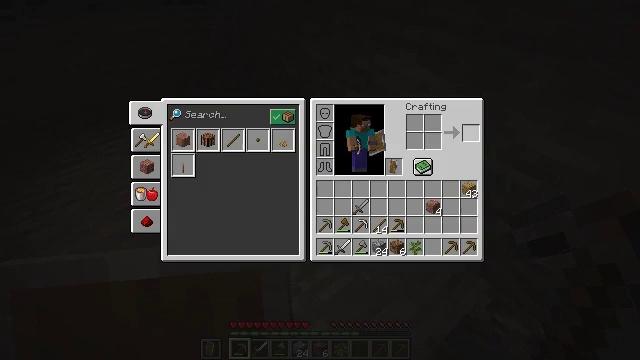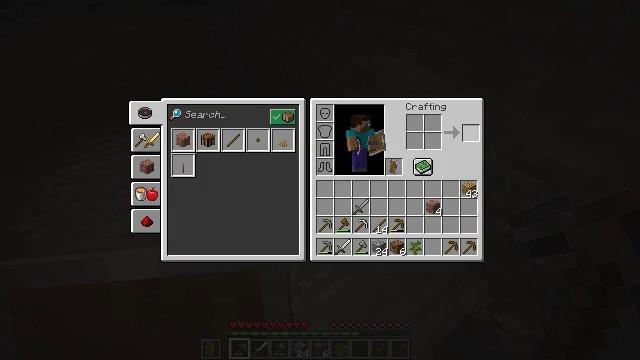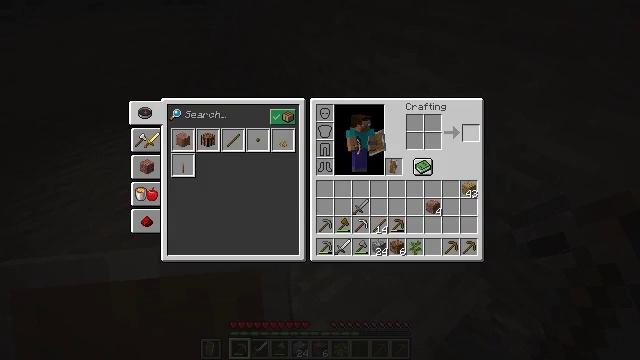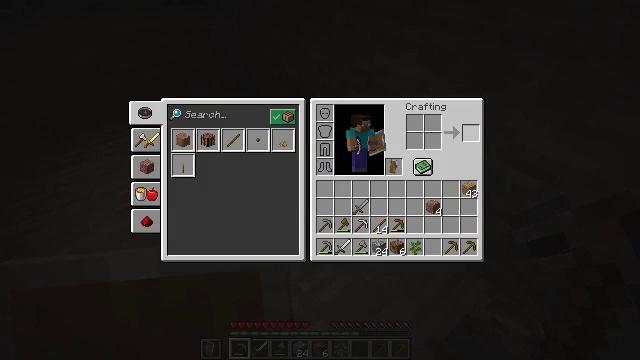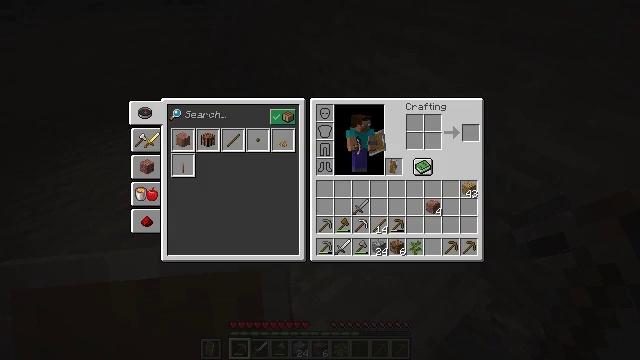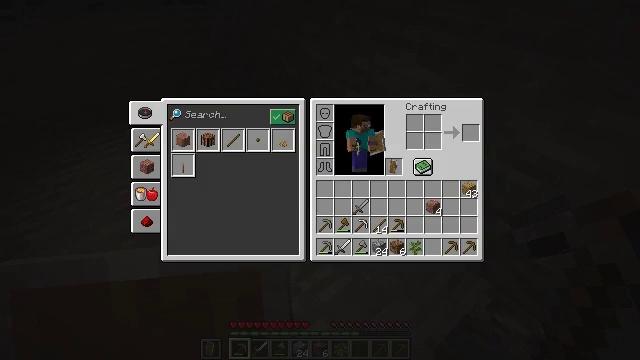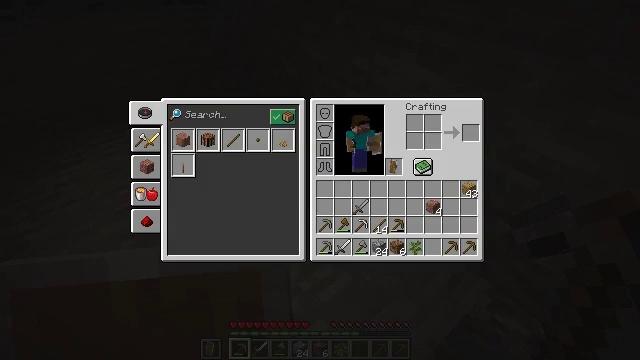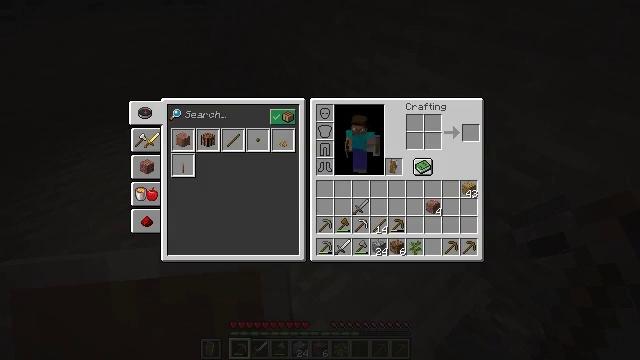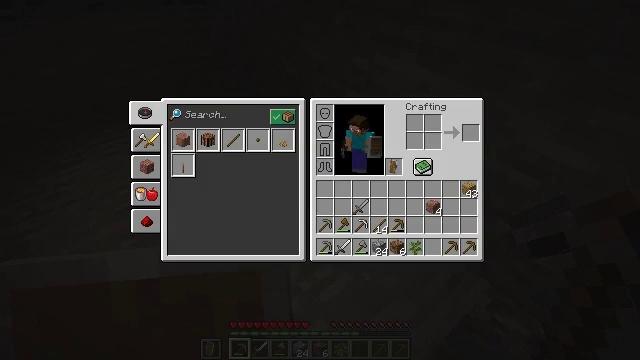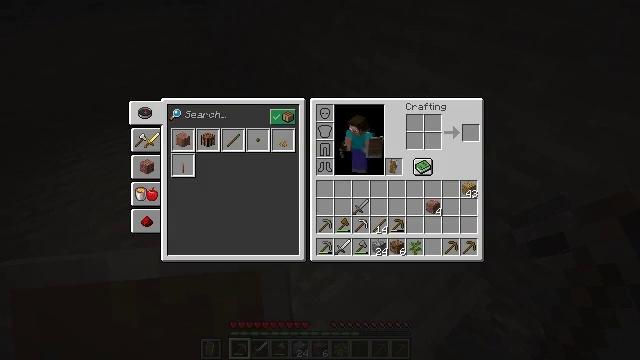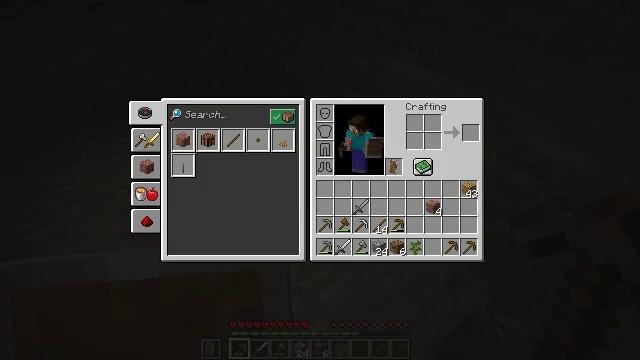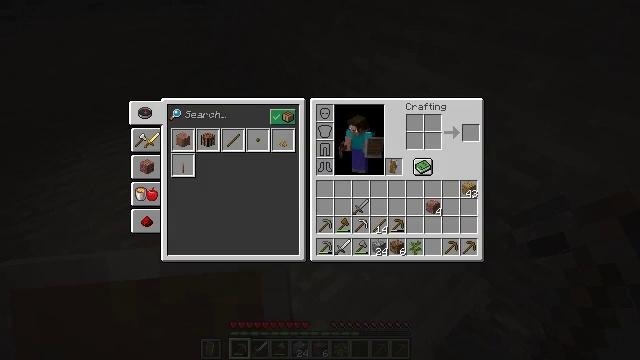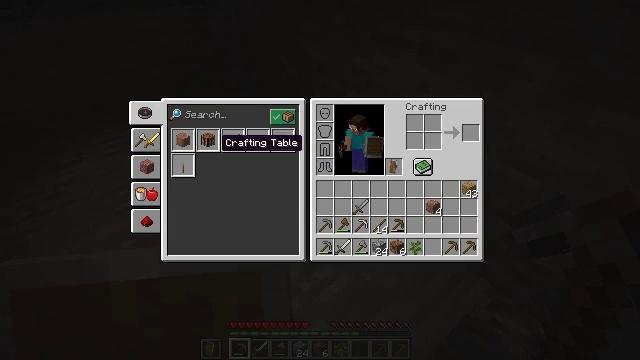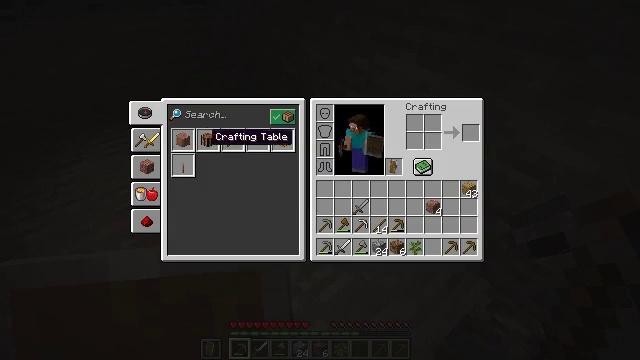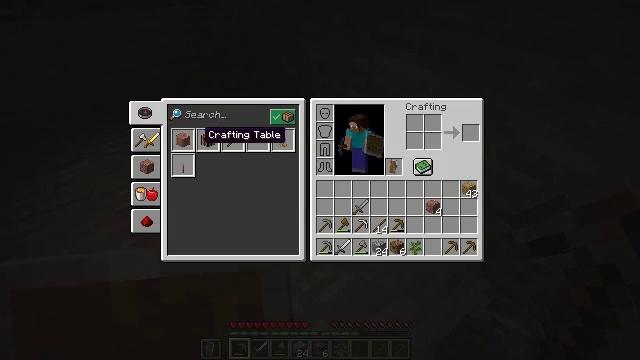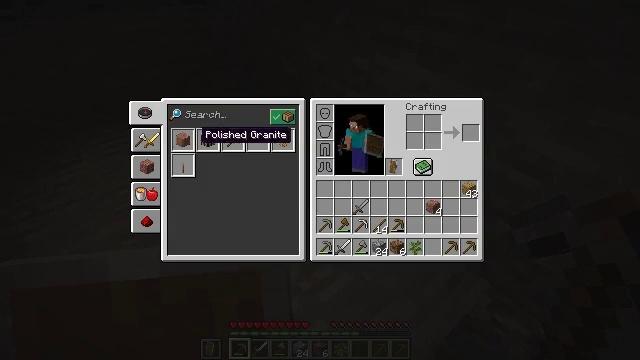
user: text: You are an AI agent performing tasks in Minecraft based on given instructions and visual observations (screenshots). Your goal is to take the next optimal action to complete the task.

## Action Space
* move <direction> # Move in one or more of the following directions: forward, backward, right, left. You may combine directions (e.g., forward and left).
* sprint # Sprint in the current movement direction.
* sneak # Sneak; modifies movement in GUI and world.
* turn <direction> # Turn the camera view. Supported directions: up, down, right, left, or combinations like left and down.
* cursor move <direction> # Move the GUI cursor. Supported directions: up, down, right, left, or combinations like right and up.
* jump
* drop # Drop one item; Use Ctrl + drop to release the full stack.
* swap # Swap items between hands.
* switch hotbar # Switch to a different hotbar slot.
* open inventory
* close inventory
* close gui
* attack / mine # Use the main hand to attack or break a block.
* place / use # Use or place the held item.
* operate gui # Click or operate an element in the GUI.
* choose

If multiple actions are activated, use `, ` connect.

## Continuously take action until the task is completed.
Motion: motion action
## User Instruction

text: craft item air
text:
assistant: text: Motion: sneak, open gui
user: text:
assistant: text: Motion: sneak
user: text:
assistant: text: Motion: sneak
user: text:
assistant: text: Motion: sneak, cursor move left
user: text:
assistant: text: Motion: cursor move left and down
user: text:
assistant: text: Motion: cursor move left and down
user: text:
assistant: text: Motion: cursor move left
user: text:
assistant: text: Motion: cursor move left
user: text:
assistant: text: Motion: cursor move left
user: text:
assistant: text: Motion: cursor move left
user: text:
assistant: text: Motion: cursor move left
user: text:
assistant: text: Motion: cursor move left and up
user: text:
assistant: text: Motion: cursor move left
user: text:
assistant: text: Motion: cursor move left
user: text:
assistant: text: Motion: no_op
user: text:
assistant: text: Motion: no_op
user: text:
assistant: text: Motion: no_op
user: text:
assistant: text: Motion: cursor move right
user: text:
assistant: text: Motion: no_op
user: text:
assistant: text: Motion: no_op
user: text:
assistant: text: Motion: no_op
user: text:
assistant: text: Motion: no_op
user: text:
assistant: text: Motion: no_op
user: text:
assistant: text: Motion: no_op
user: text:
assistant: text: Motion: no_op
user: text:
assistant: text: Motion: no_op
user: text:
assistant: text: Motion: close gui
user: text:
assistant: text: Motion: open inventory
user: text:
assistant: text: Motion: open inventory
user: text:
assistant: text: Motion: turn left and up